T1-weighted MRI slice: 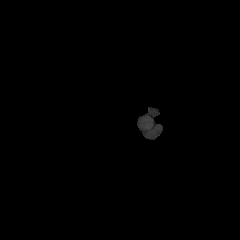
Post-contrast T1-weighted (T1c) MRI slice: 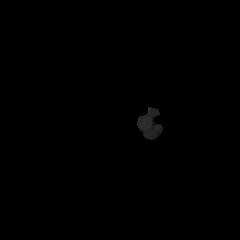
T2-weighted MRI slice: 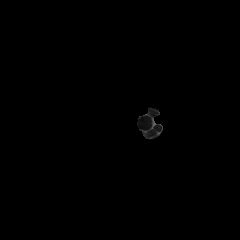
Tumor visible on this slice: no